Field crop: maize
Growth stage: 2
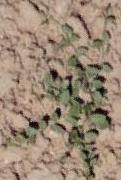
Species: convolvulus